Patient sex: F
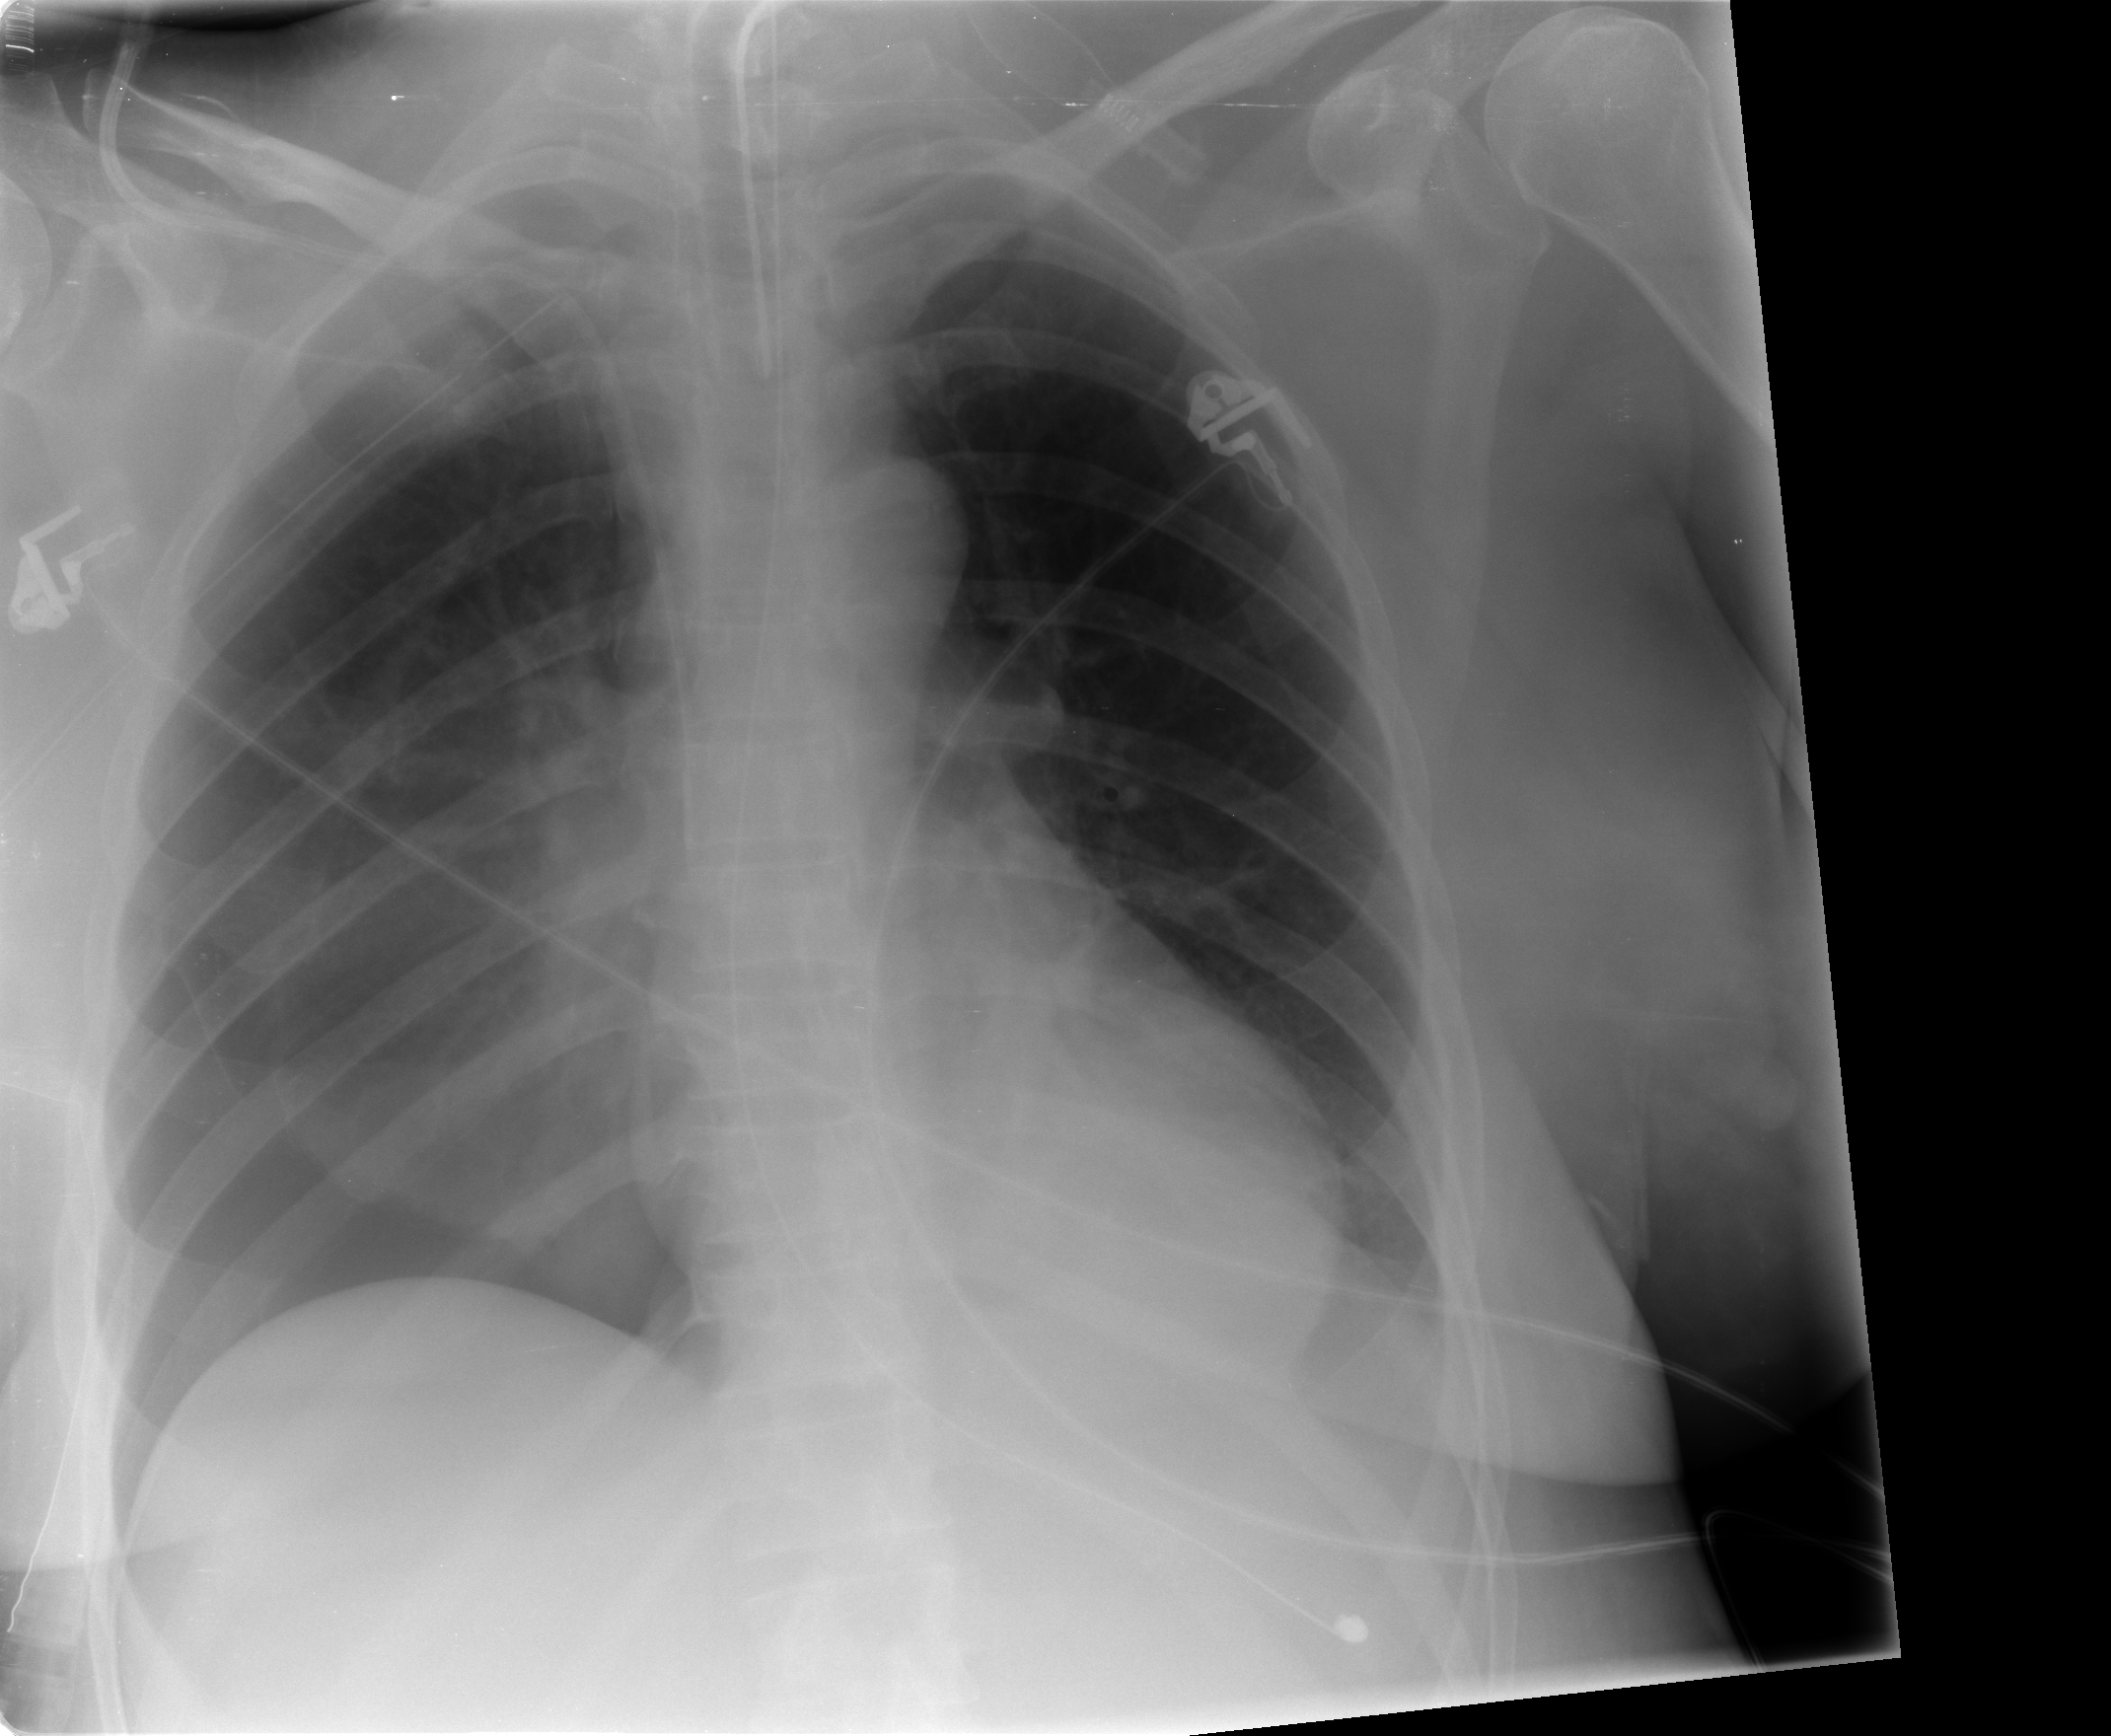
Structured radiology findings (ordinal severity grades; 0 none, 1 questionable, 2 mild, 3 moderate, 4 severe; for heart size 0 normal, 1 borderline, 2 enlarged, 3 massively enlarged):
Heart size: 0
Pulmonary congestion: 0
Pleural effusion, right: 2
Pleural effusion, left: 2
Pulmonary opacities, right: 0
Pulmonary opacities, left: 0
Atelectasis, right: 2
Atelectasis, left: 0